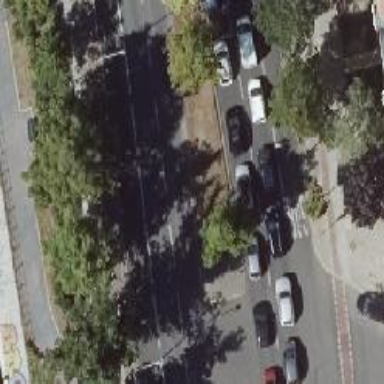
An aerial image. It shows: Avenue of deciduous broadleaved trees.